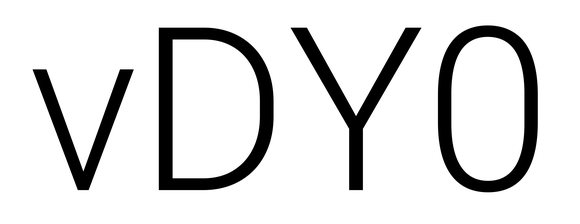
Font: Roboto_Light